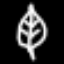
Label: leaf